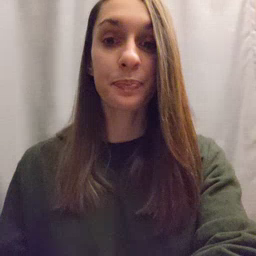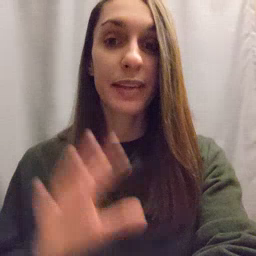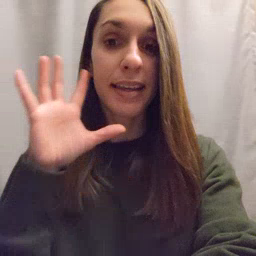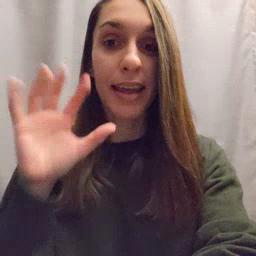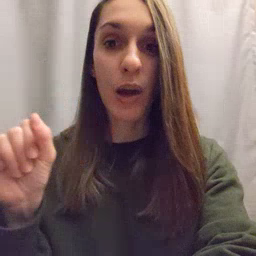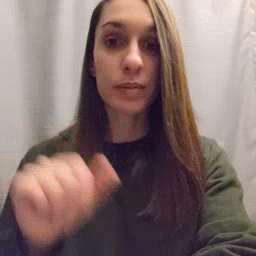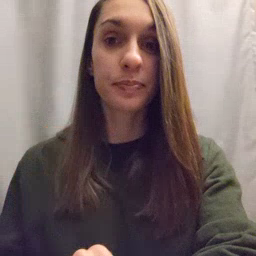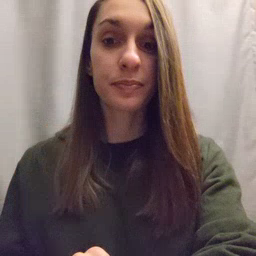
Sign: loud